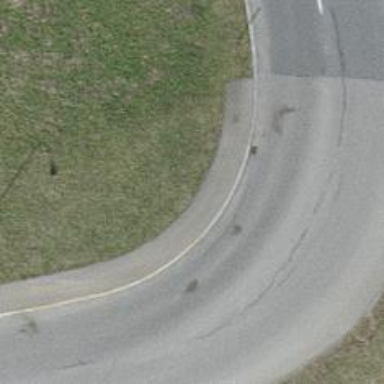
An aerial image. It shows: Asphalt sidewalk with embankment.